Question: I have close to 1000 images that I want to use as positive samples for opencv to use in a cascadedtrainer.
I've read this excellent tutorial: <URL>, but I'm having trouble deciding what to do with the createsamples utility's -w and -h parameters and the idea of cropping my images.
I have large images [1300x600] with a lot of background content, so that the object that's actually required to be detected by a cascaded classifier usually takes about 10% of the image.
Is it necessary to crop the images and then use OpenCV's createsamples utility?
Or can I leave out the cropping part because anyway, the description file for positive samples includes the x and y coordinates and height and width of the bounding box that surrounds the object of interest. I'm confused because I read somewhere that "too much background" would ruin the performance. Is there such a thing as "too much background" when a person has already specified tight bounding boxes for objects within images?
My main issue here is time, I would like to avoid manually cropping 1000 images if it won't ultimately hurt the classifier's performance.
---
Edit
I actually did a bit of cropping and here's an average distribution of the way my samples look:

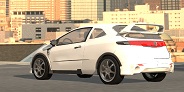
Answer: You don't need to resize or crop your samples but you need to use an annotation tool to create a list of positive samples in the following format:
'''
path_to\sample1.png 1 10 10 20 22
path_to\sample2.png 2 10 10 20 22 40 40 30 33
...
'''
That takes care of all of the issues your were concerned about. Depending on your samples, creating this text file can become time consuming.
Too much background inside the bounding box of your positive samples may affect the effectiveness of the weak classifiers in your model, but it may or may not be important in the final cascade of classifiers model. All you should be concerned about is to create good positive samples where the object is captured inside the bounding box as precisely as possible. It means:
1. having each sample in the same relative location to the top-right corner of its corresponding bounding box, and
2. having same object width/bounding box width ratio for all samples.
In other words, try centering all objects in your bounding box and add the same "percentage" of padding for all of them so that when they are cropped and resized by createsamples into a vec file, all of them look similar in locations and size.